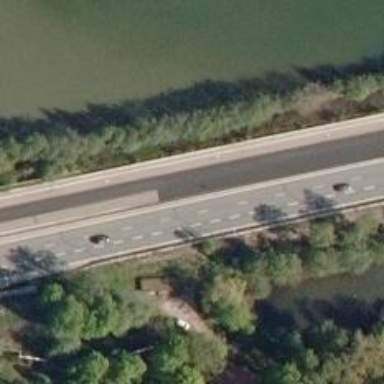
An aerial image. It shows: Asphalt motorway.